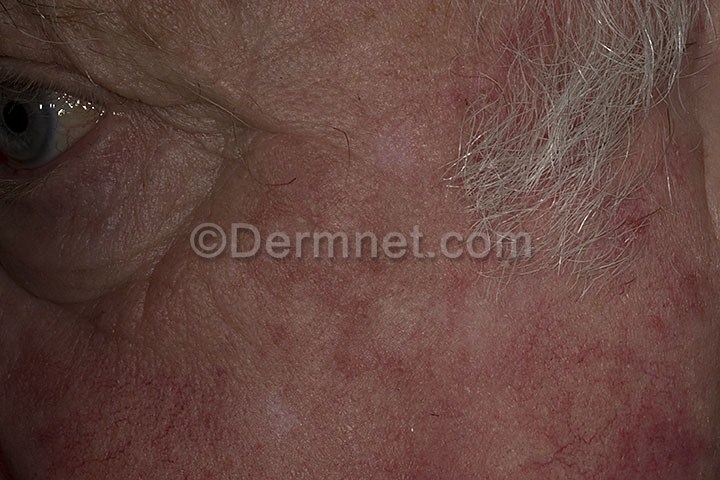
Disease: Actinic Keratosis Basal Cell Carcinoma and other Malignant Lesions